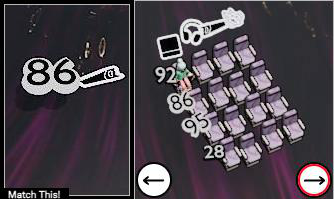
Task: seats
Answer: no